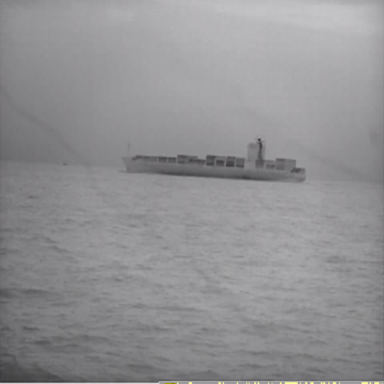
There is a fishing_boat in the infrared image.